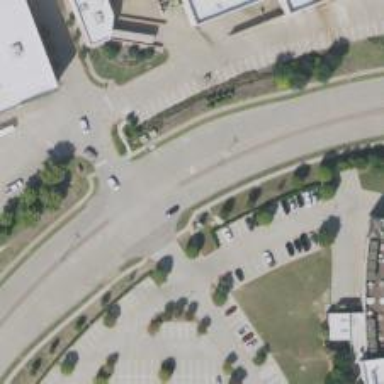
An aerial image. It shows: Tertiary road with separate sidewalk.